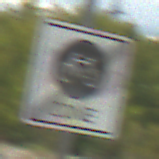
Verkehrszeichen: EndeFahrradzone
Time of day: Midday
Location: Outdoor (Suburban)
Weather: PartlyCloudy
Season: Summer
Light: Natural